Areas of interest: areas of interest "Wuxi City Second Hospital of Traditional Chinese Medicine"
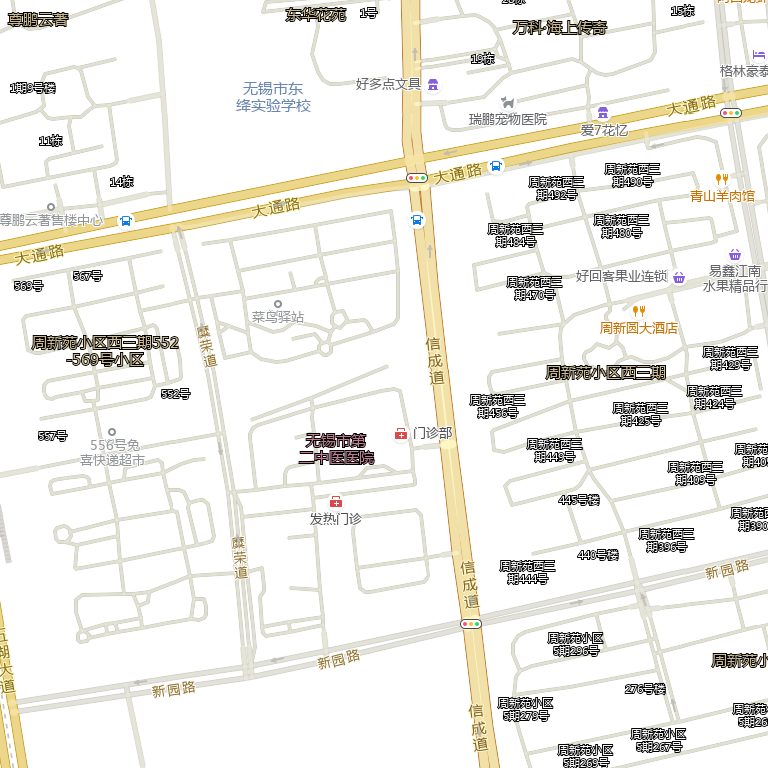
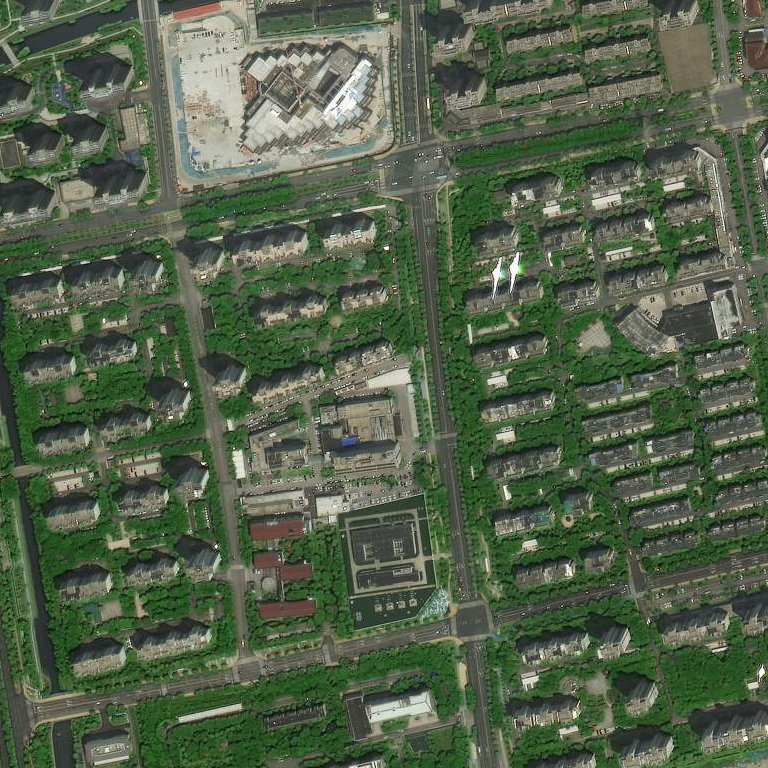